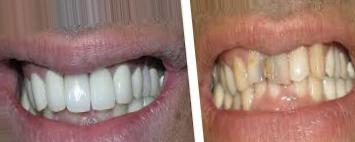
Condition: Tooth Discoloration